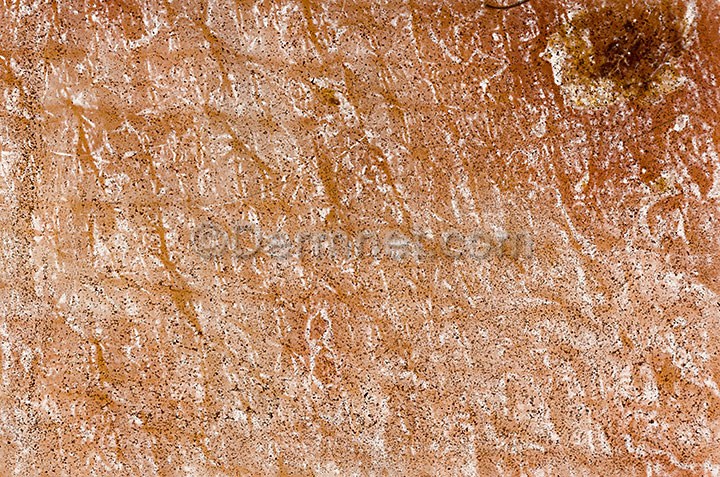
Disease: Eczema Photos